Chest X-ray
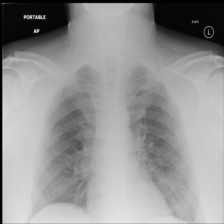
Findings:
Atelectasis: negative
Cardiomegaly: negative
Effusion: negative
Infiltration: negative
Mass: negative
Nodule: negative
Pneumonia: negative
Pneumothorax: negative
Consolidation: negative
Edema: negative
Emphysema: negative
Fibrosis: negative
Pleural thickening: negative
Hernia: negative